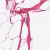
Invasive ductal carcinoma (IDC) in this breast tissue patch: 0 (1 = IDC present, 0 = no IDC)